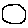
Label: circle